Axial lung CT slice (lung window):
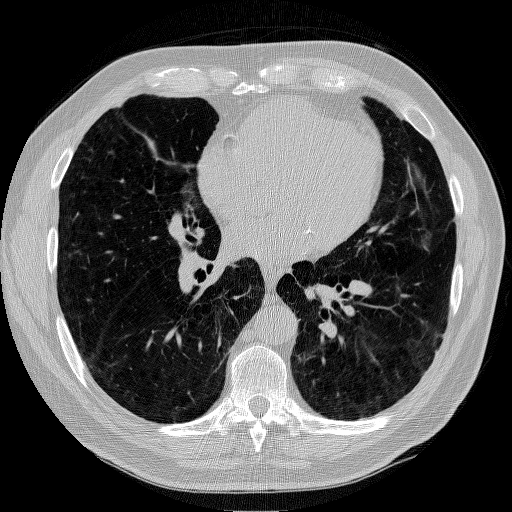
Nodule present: no